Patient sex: F
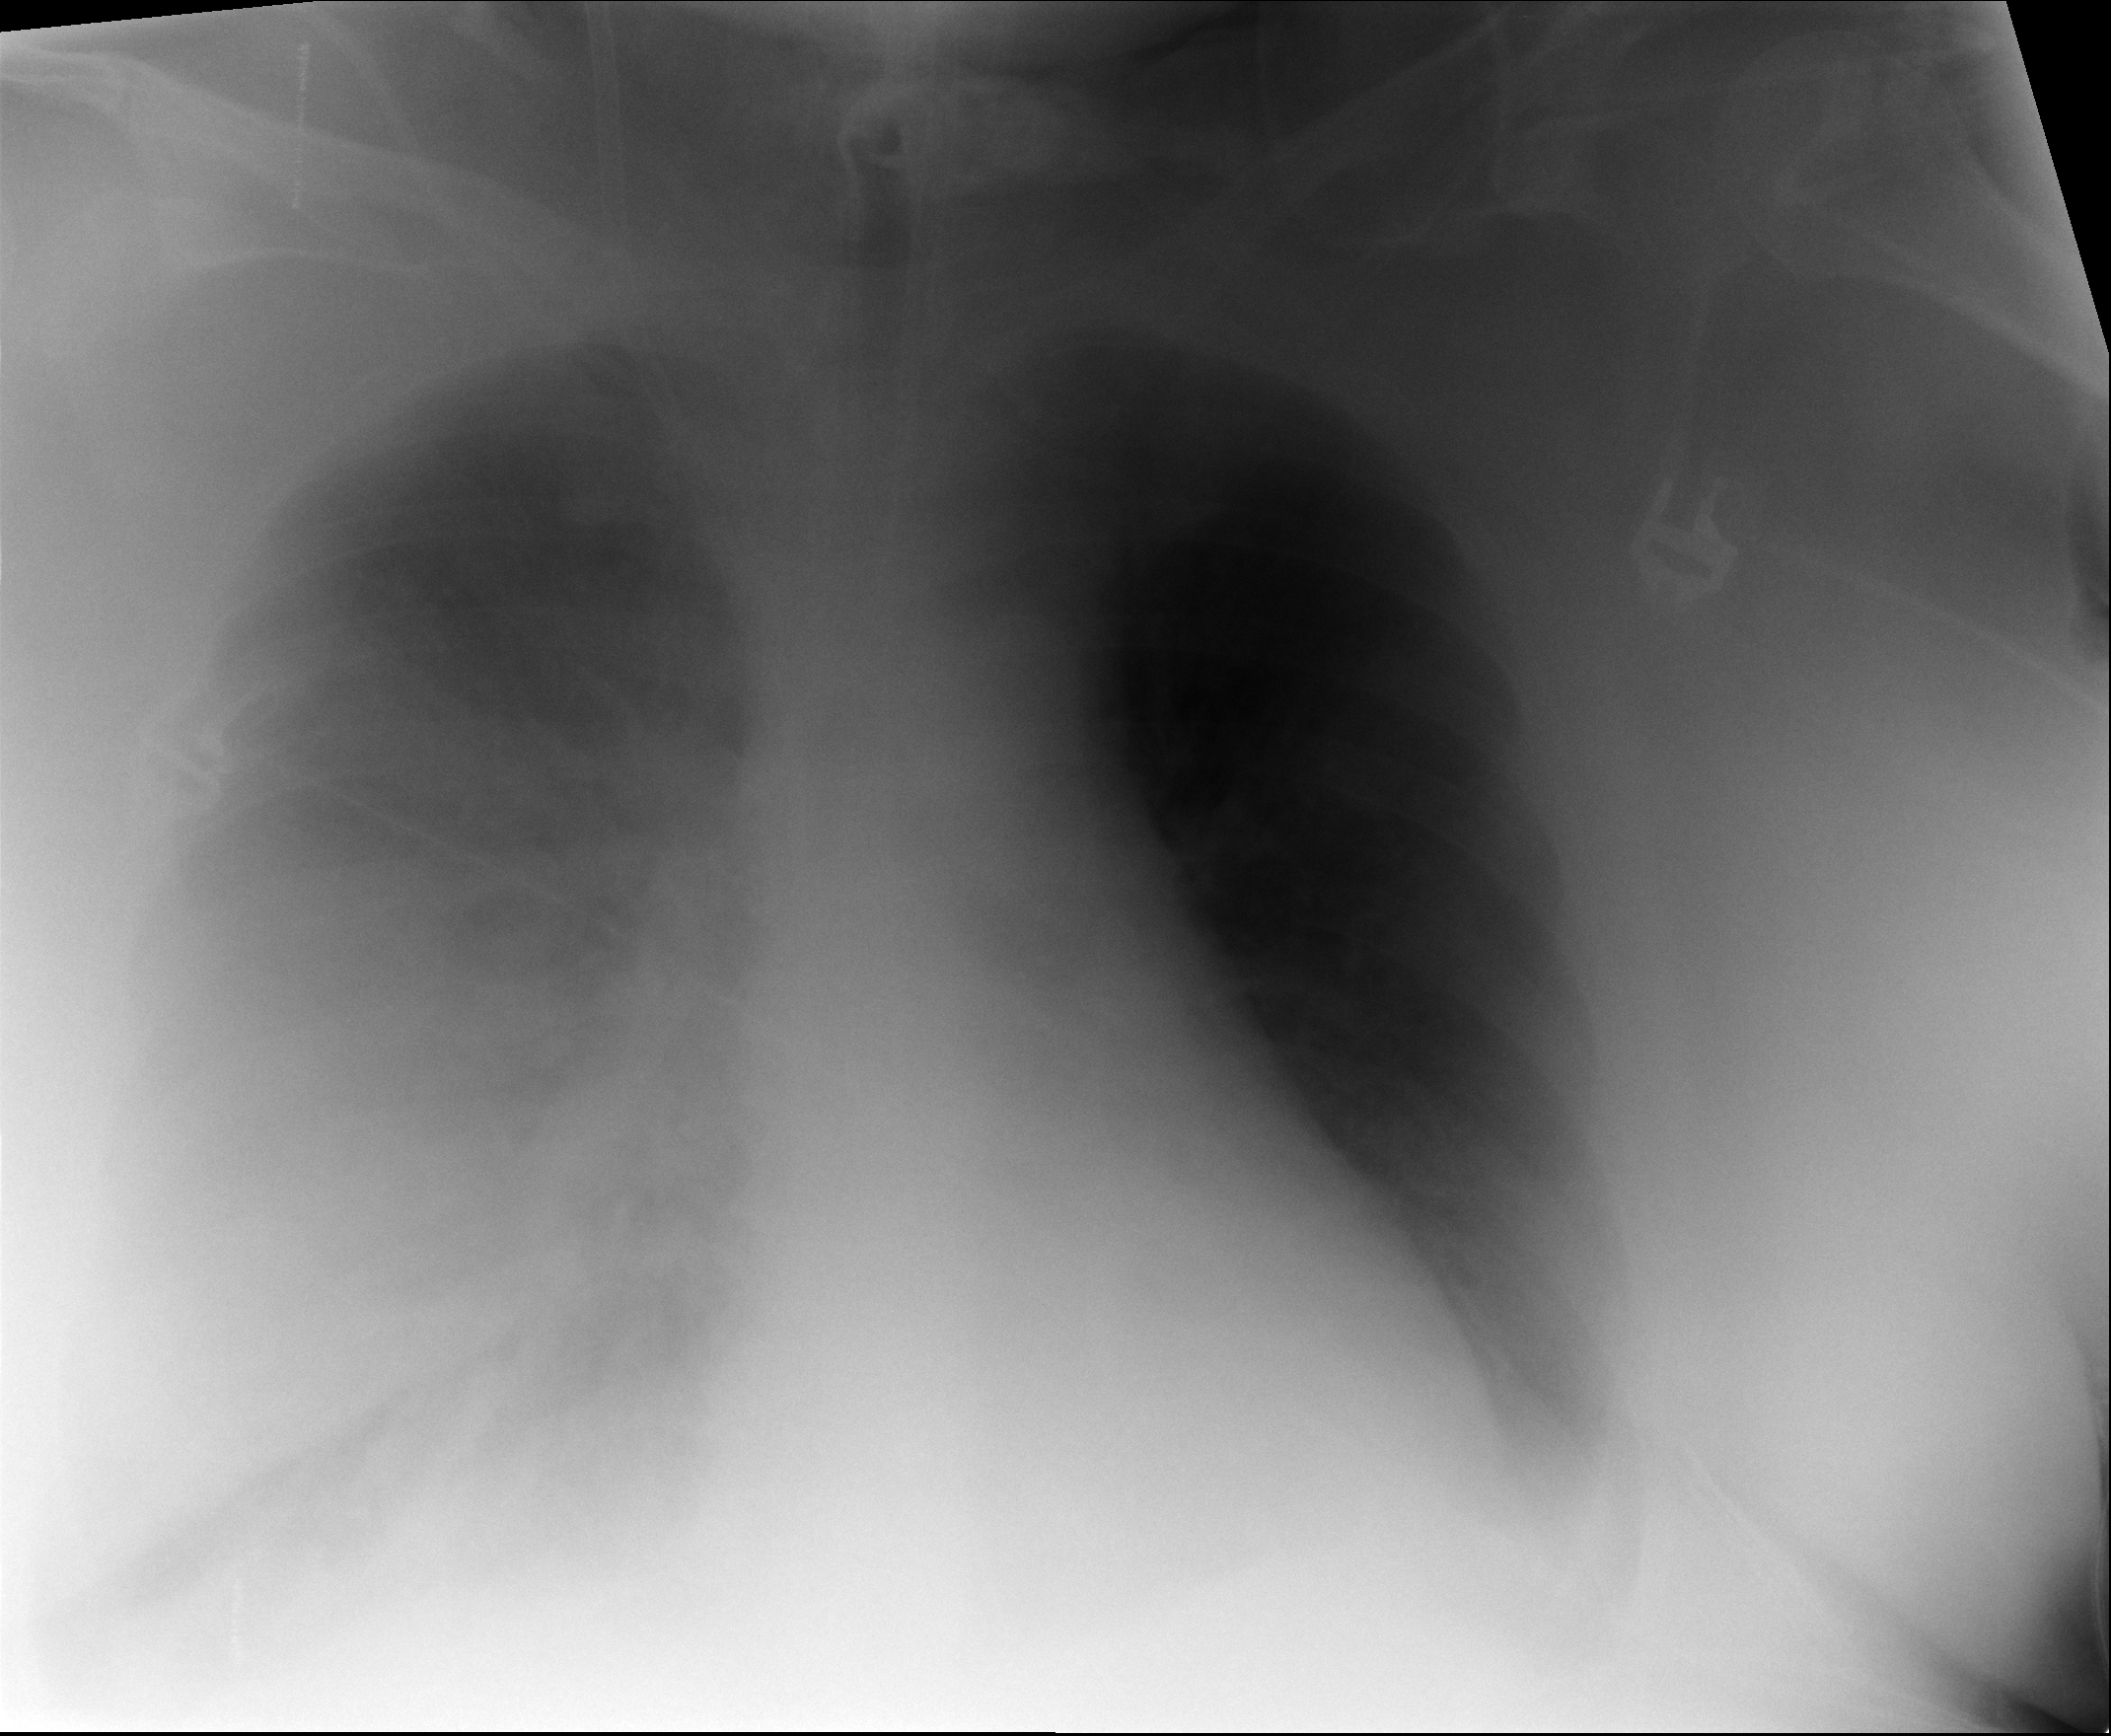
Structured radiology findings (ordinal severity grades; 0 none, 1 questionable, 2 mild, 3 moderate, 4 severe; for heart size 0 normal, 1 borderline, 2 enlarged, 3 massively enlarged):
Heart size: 1
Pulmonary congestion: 1
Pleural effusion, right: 2
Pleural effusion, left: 2
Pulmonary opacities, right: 4
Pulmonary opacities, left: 2
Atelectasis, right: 3
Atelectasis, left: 3